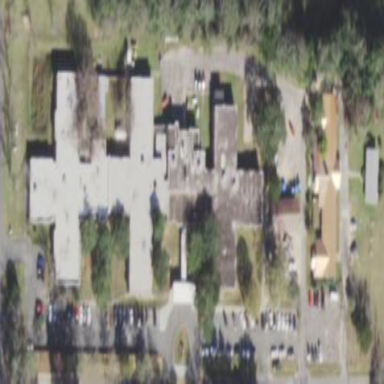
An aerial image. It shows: Hospital.